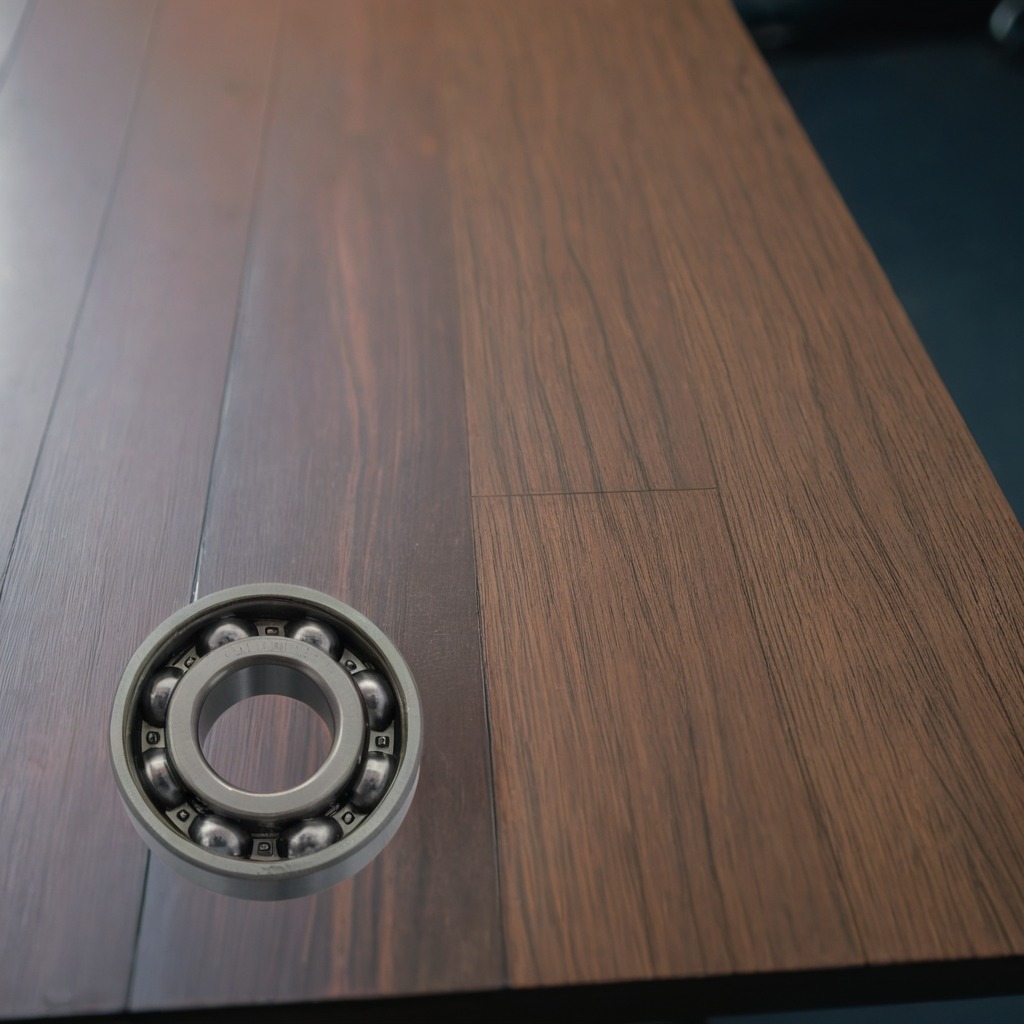
A metal ball bearing is lying on a table with burn marks in a small garage at twilight.